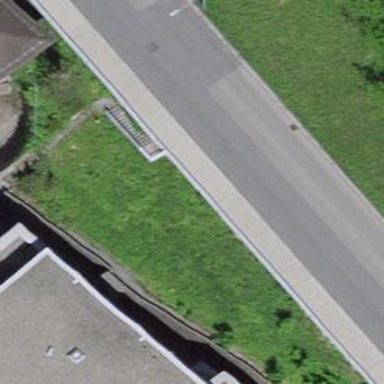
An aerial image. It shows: Set of steps on the road.